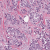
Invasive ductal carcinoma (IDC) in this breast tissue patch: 1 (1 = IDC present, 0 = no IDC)